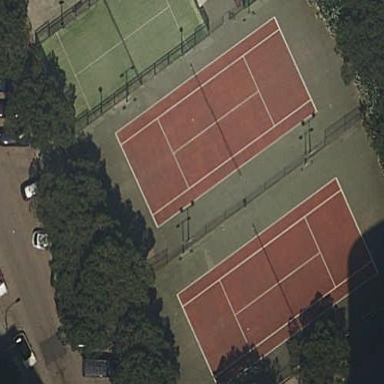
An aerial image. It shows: Tennis court in leisure pitch.